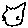
Label: cat